Question: I'm trying to create a form like below, this using ng-repeat directive in angular and it whenever I created a new row complains
"Duplicates in a repeater are not allowed.".

While I understand the solution for this is by putting <URL>, however it causes another issue, which clicking delete on one row deletes the value of other field. So I suspect that track by index is OK for static text but not input form. So how to use ng-repeat correctly for my case?
My jsfiddle : <URL>
I do aware that json array of object will solve my issue ( because for object angular create $$hashKey ) and already implemented this for most of my other module. But I am actually expecting some fix that can be done without really change my json array of string. Sorry for not being clear.
My current code :
'''
<div class="row-fluid spacer10">
<a ng-click="addAKA()" class="btn btn-primary spacer5 left30"><i class="icon-plus icon-white"></i> Add New Alias</a>
</div>
<div class="row-fluid spacer10"></div>
<div class="row-fluid spacer5" ng-repeat="item in aliasList track by $index">
<input type="text" class="span6 left30" ng-model="item">
<button class="btn btn-danger" ng-click="deleteAKA($index)">delete</button>
<BR/>
</div>
'''
'''
$scope.addAKA = function ()
{
if($scope.aliasList == null)
{
$scope.aliasList = [];
}
$scope.aliasList.push("");
$scope.aliasjson = JSON.stringify($scope.aliasList);
}
$scope.deleteAKA = function (idx)
{
var aka_to_delete = $scope.aliasList[idx];
$scope.aliasList.splice(idx, 1);
$scope.aliasjson = JSON.stringify($scope.aliasList);
}
'''
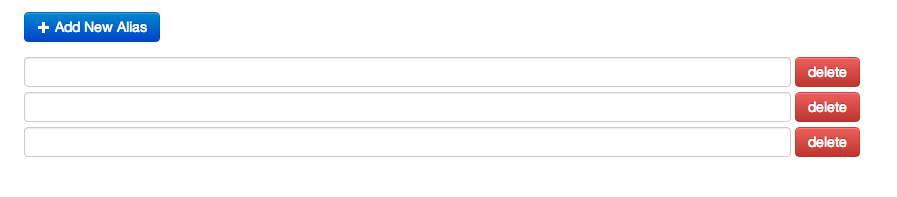
Answer: I would guess this is caused when there are more than one empty strings in the list.
If this is the case, it is caused because any two empty strings are equals in JS and Angular repeater does not allow duplicate values (as clearly stated in the message). This is a valid decision as they have to relate an object in the list with its DOM tree to minimize DOM manipulation.
A solution would be to insert simple objects containing the string in the model:
'''
$scope.addAKA = function () {
...
$scope.aliasList.push({value:""});
...
};
'''
And adjust your template:
'''
<input type="text" class="span6 left30" ng-model="item.value">
'''
Since all new objects are different, your problem should be solved.
---
See a <URL> where a filter is implemented to transform the model back to a list of strings.